Question: I have two Vec3s, Camera Forward and Turret Forward. Both of these vectors are on different planes where Camera Forward is based on a free-look camera and Turret Forward is determined by the tank it sits on, the terrain the tank is on, etc. Turret Up and Camera Up are rarely ever going to match.
My issue is as follows: I want the turret to be able to rotate using a fixed velocity (44 degrees per second) so that it always converges with the direction that the camera is pointed. If the tank is at a weird angle where it simply cannot converge with the camera, it should find the closest place and sit there instead of jitter around indefinitely.
I cannot for the life of me seem to solve this problem. I've tried several methods I found online that always produce weird results.
'''
local forward = player.direction:rotate(player.turret, player.up)
local side = forward:cross(player.up)
local projection = self.camera.direction:dot(forward) * forward + self.camera.direction:dot(side) * side
local angle = math.atan2(forward.y, forward.x) - math.atan2(projection.y, projection.x)
if angle ~= 0 then
local dt = love.timer.getDelta()
if angle <= turret_speed * dt then
player.turret_velocity = turret_speed
elseif angle >= -turret_speed * dt then
player.turret_velocity = -turret_speed
else
player.turret_velocity = 0
player.turret = player.turret + angle
end
end
'''

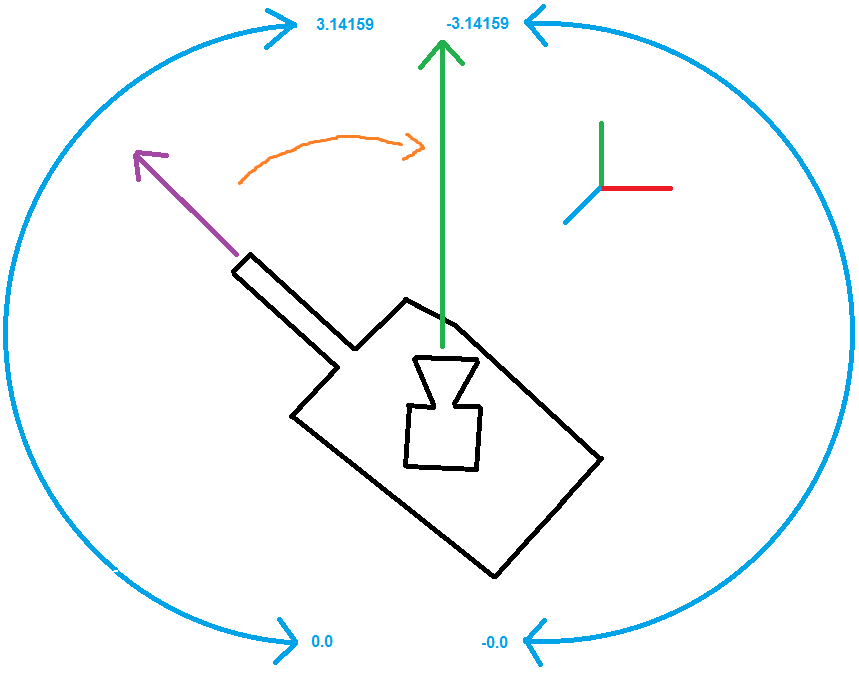
Answer: After some more research and testing, I ended up with the following solution. It works swimmingly!
'''
function Gameplay:moved_axisright(joystick, x, y)
if not self.manager.id then return end
local turret_speed = math.rad(44)
local stick = cpml.vec2(-x, -y)
local player = self.players[self.manager.id]
-- Mouse and axis control camera view
self.camera:rotateXY(stick.x * 18, stick.y * 9)
-- Get angle between Camera Forward and Turret Forward
local fwd = cpml.vec2(0, 1):rotate(player.orientation.z + player.turret)
local cam = cpml.vec2(1, 0):rotate(math.atan2(self.camera.direction.y, self.camera.direction.x))
local angle = fwd:angle_to(cam)
-- If the turret is not true, adjust it
if math.abs(angle) > 0 then
local function new_angle(direction)
local dt = love.timer.getDelta()
local velocity = direction * turret_speed * dt
return cpml.vec2(0, 1):rotate(player.orientation.z + player.turret + velocity):angle_to(cam)
end
-- Rotate turret into the correct direction
if new_angle(1) < 0 then
player.turret_velocity = turret_speed
elseif new_angle(-1) > 0 then
player.turret_velocity = -turret_speed
else
-- If rotating the turret a full frame will overshoot, set turret to camera position
-- atan2 starts from the left and we need to also add half a rotation. subtract player orientation to convert to local space.
player.turret = math.atan2(self.camera.direction.y, self.camera.direction.x) + (math.pi * 1.5) - player.orientation.z
player.turret_velocity = 0
end
end
local direction = cpml.mat4():rotate(player.turret, { 0, 0, 1 }) * cpml.mat4():rotate(player.orientation.z, { 0, 0, 1 })
player.turret_direction = cpml.vec3(direction * { 0, 1, 0, 1 })
end
'''